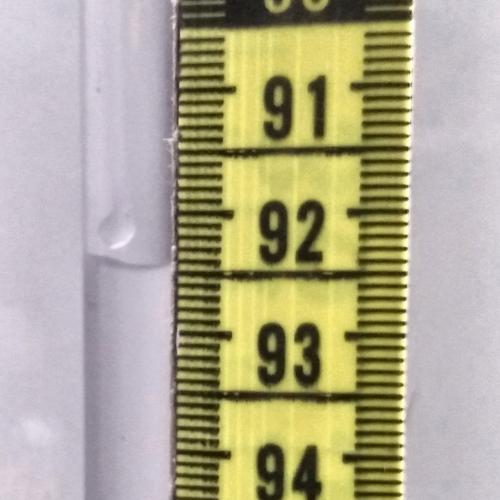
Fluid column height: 92.4 cm